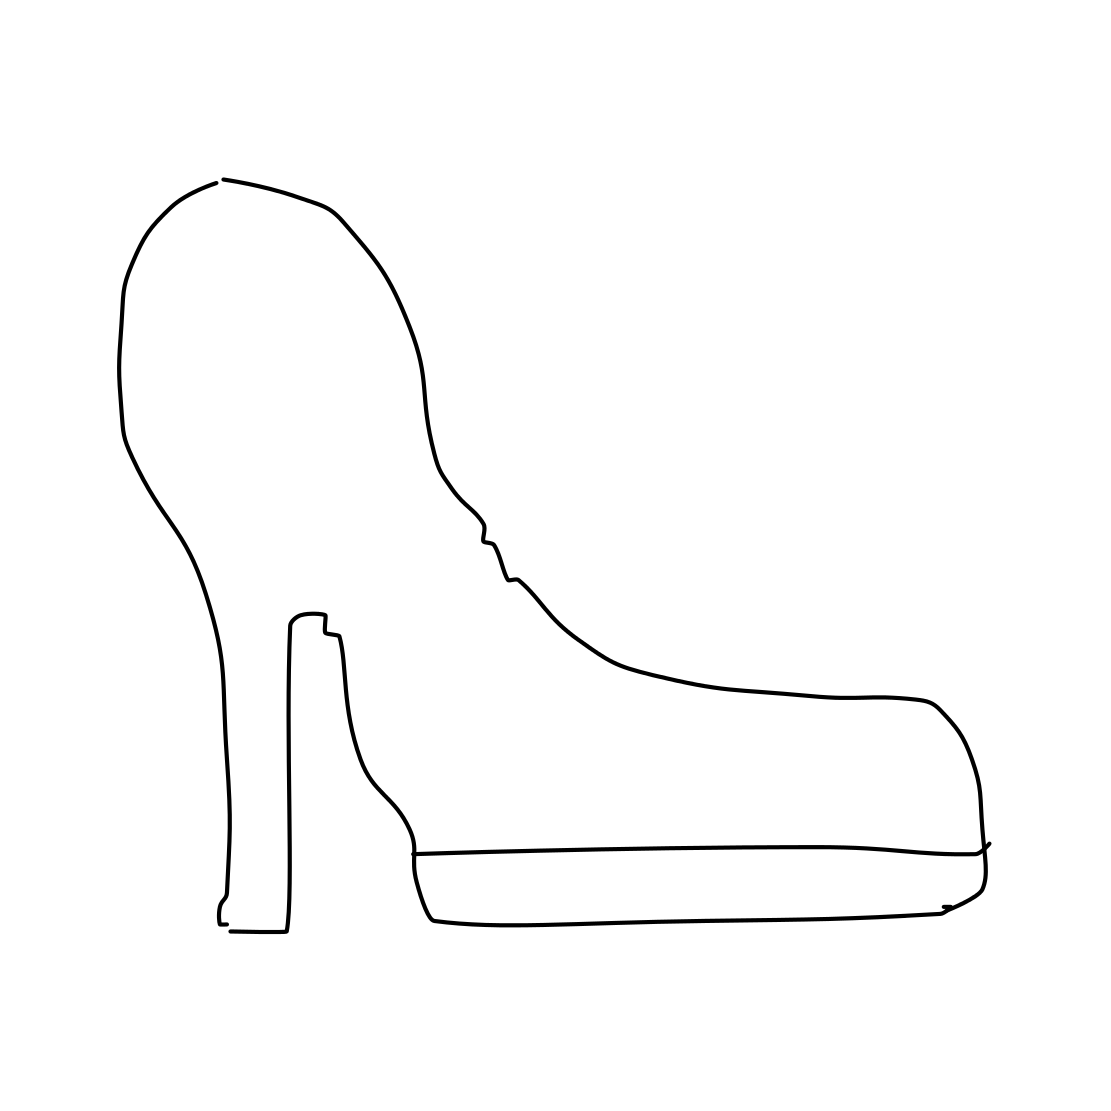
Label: shoe